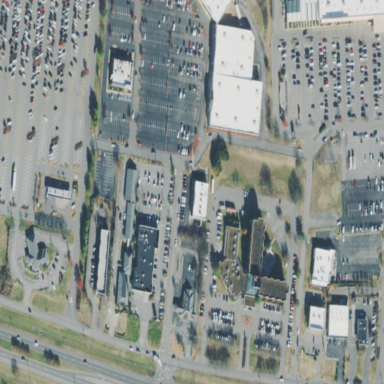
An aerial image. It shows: Commercial area.